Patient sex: F
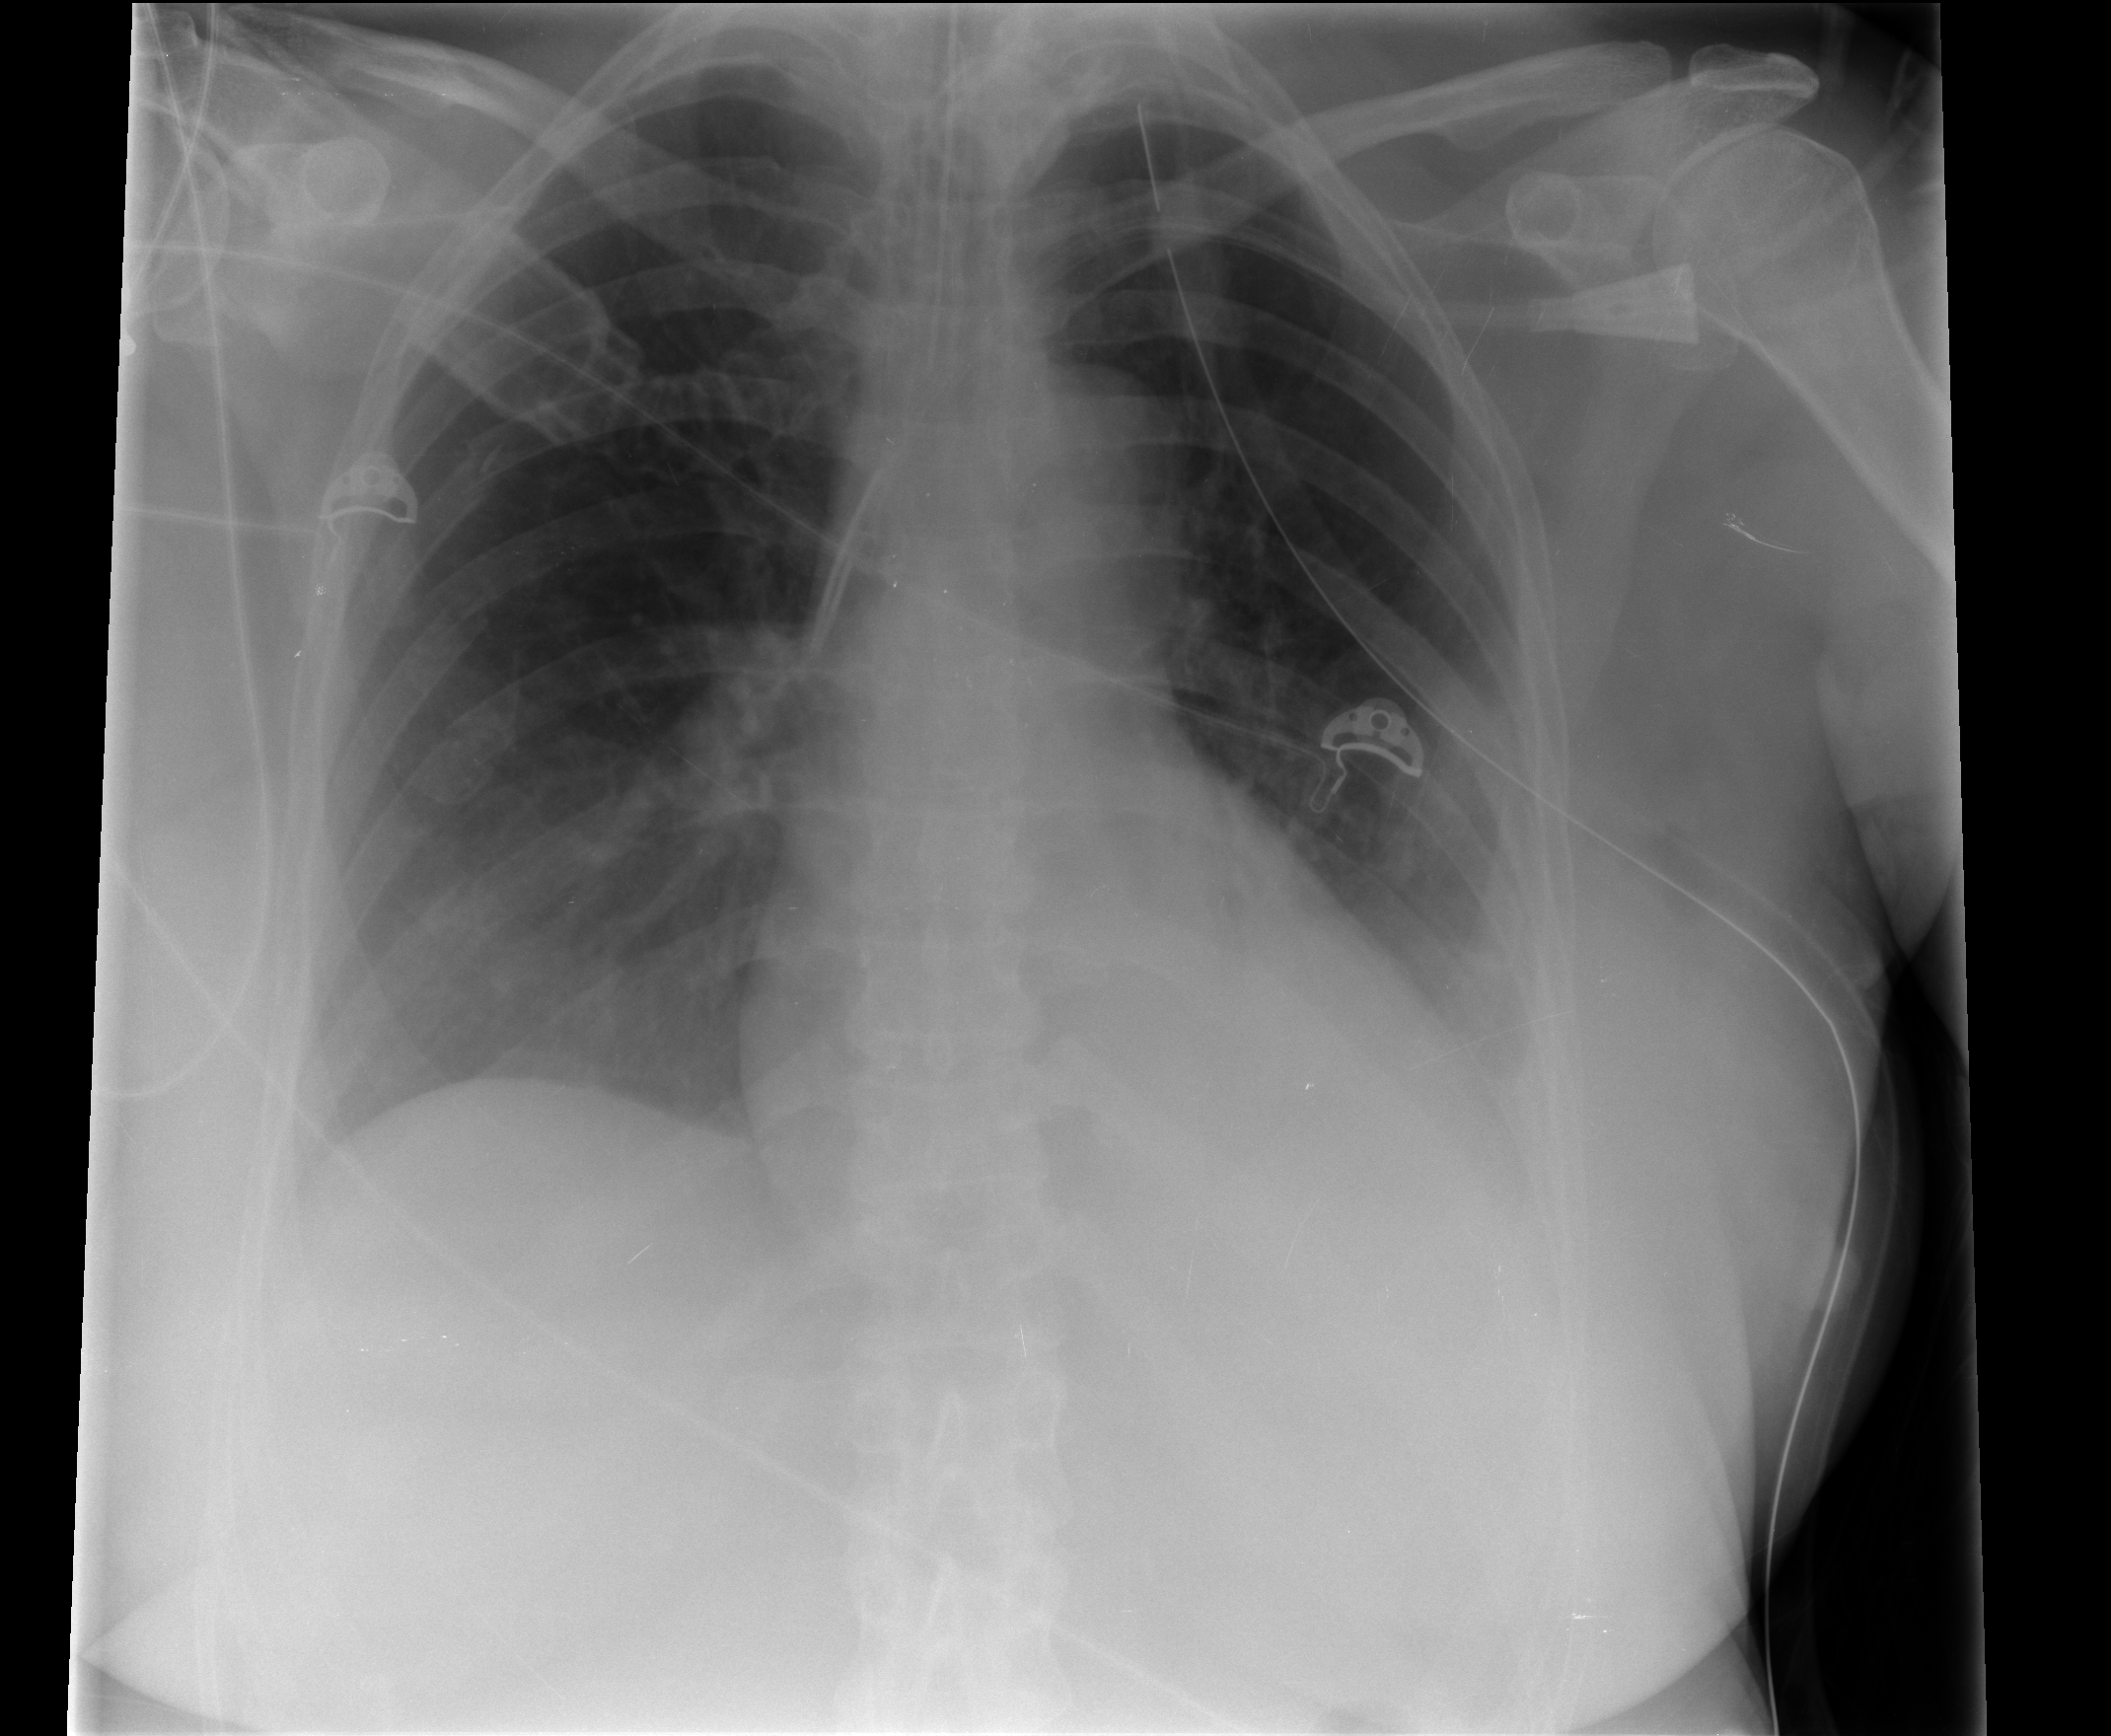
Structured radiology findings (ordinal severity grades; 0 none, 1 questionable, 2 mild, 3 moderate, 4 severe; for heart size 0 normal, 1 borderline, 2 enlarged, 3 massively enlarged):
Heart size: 0
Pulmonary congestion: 0
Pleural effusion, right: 0
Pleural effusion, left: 1
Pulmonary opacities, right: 0
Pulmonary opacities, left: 0
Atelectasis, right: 0
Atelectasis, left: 2